Aerial crown-view tile of a tropical tree (Barro Colorado Island, Panama), acquired 20250915:
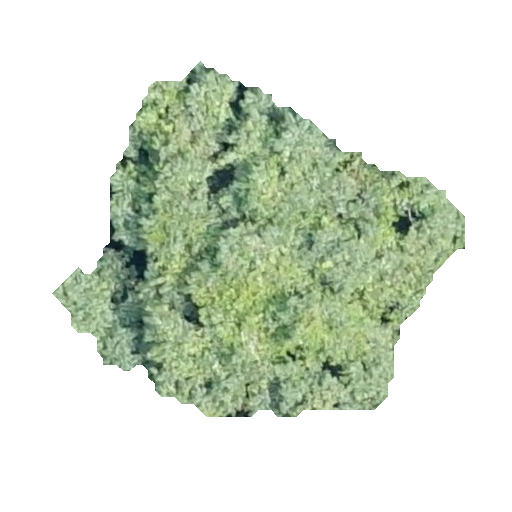
Species: Luehea seemannii
GBIF accepted scientific name: Luehea seemannii
Crown area: 131.742 m²